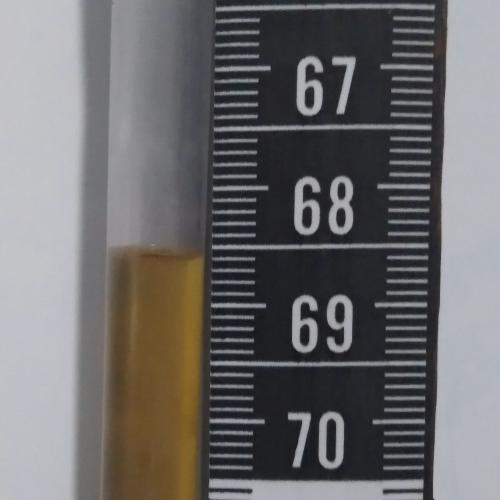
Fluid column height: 68.6 cm